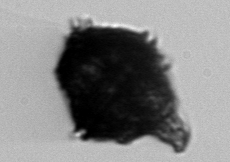
Label: Gonyaulax